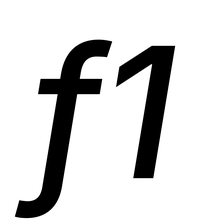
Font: Inter-Italic_Medium_Italic